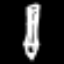
Label: pencil